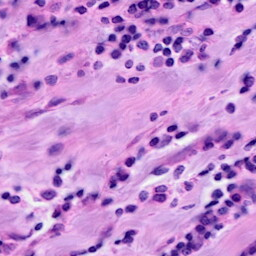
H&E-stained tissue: Breast